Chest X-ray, PA view. Patient: 36 years old, sex F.
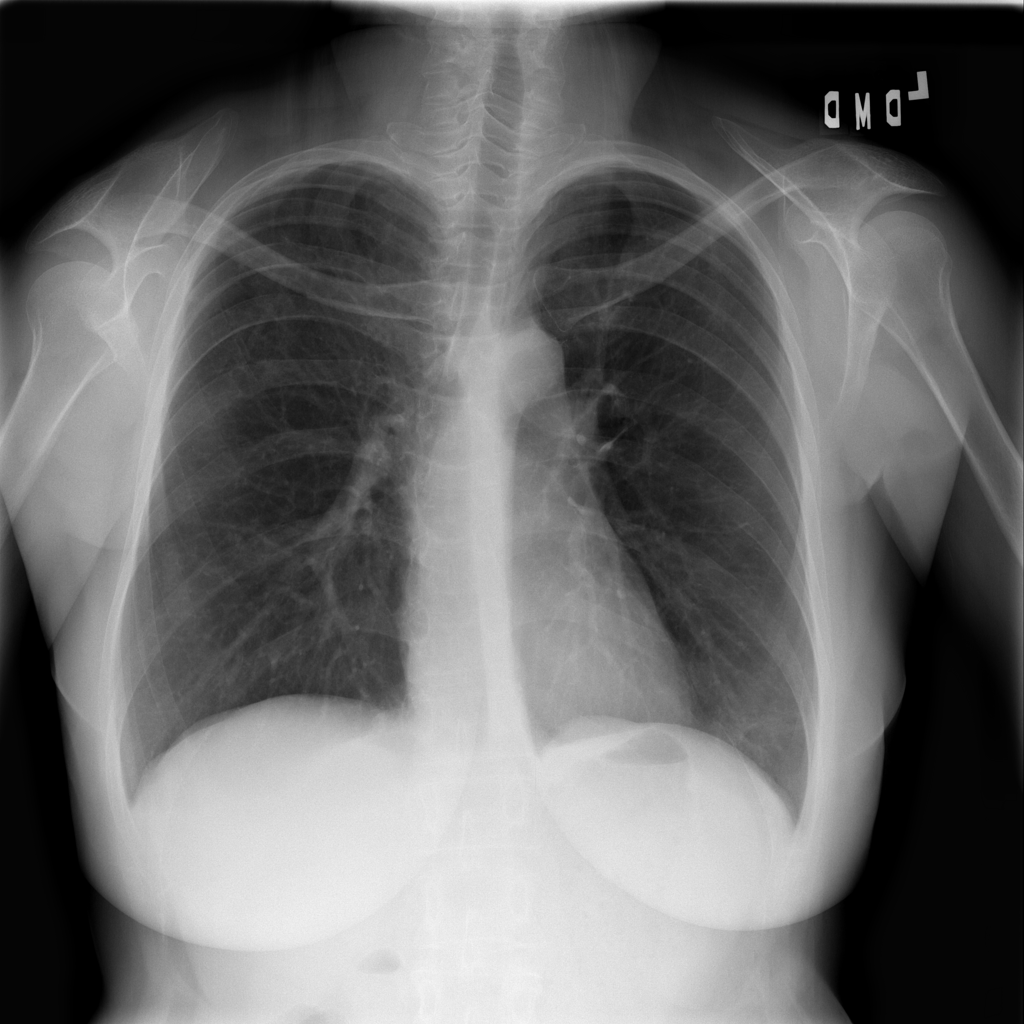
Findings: No Finding